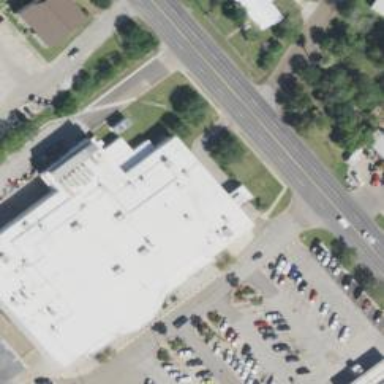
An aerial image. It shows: Pharmacy providing healthcare services.